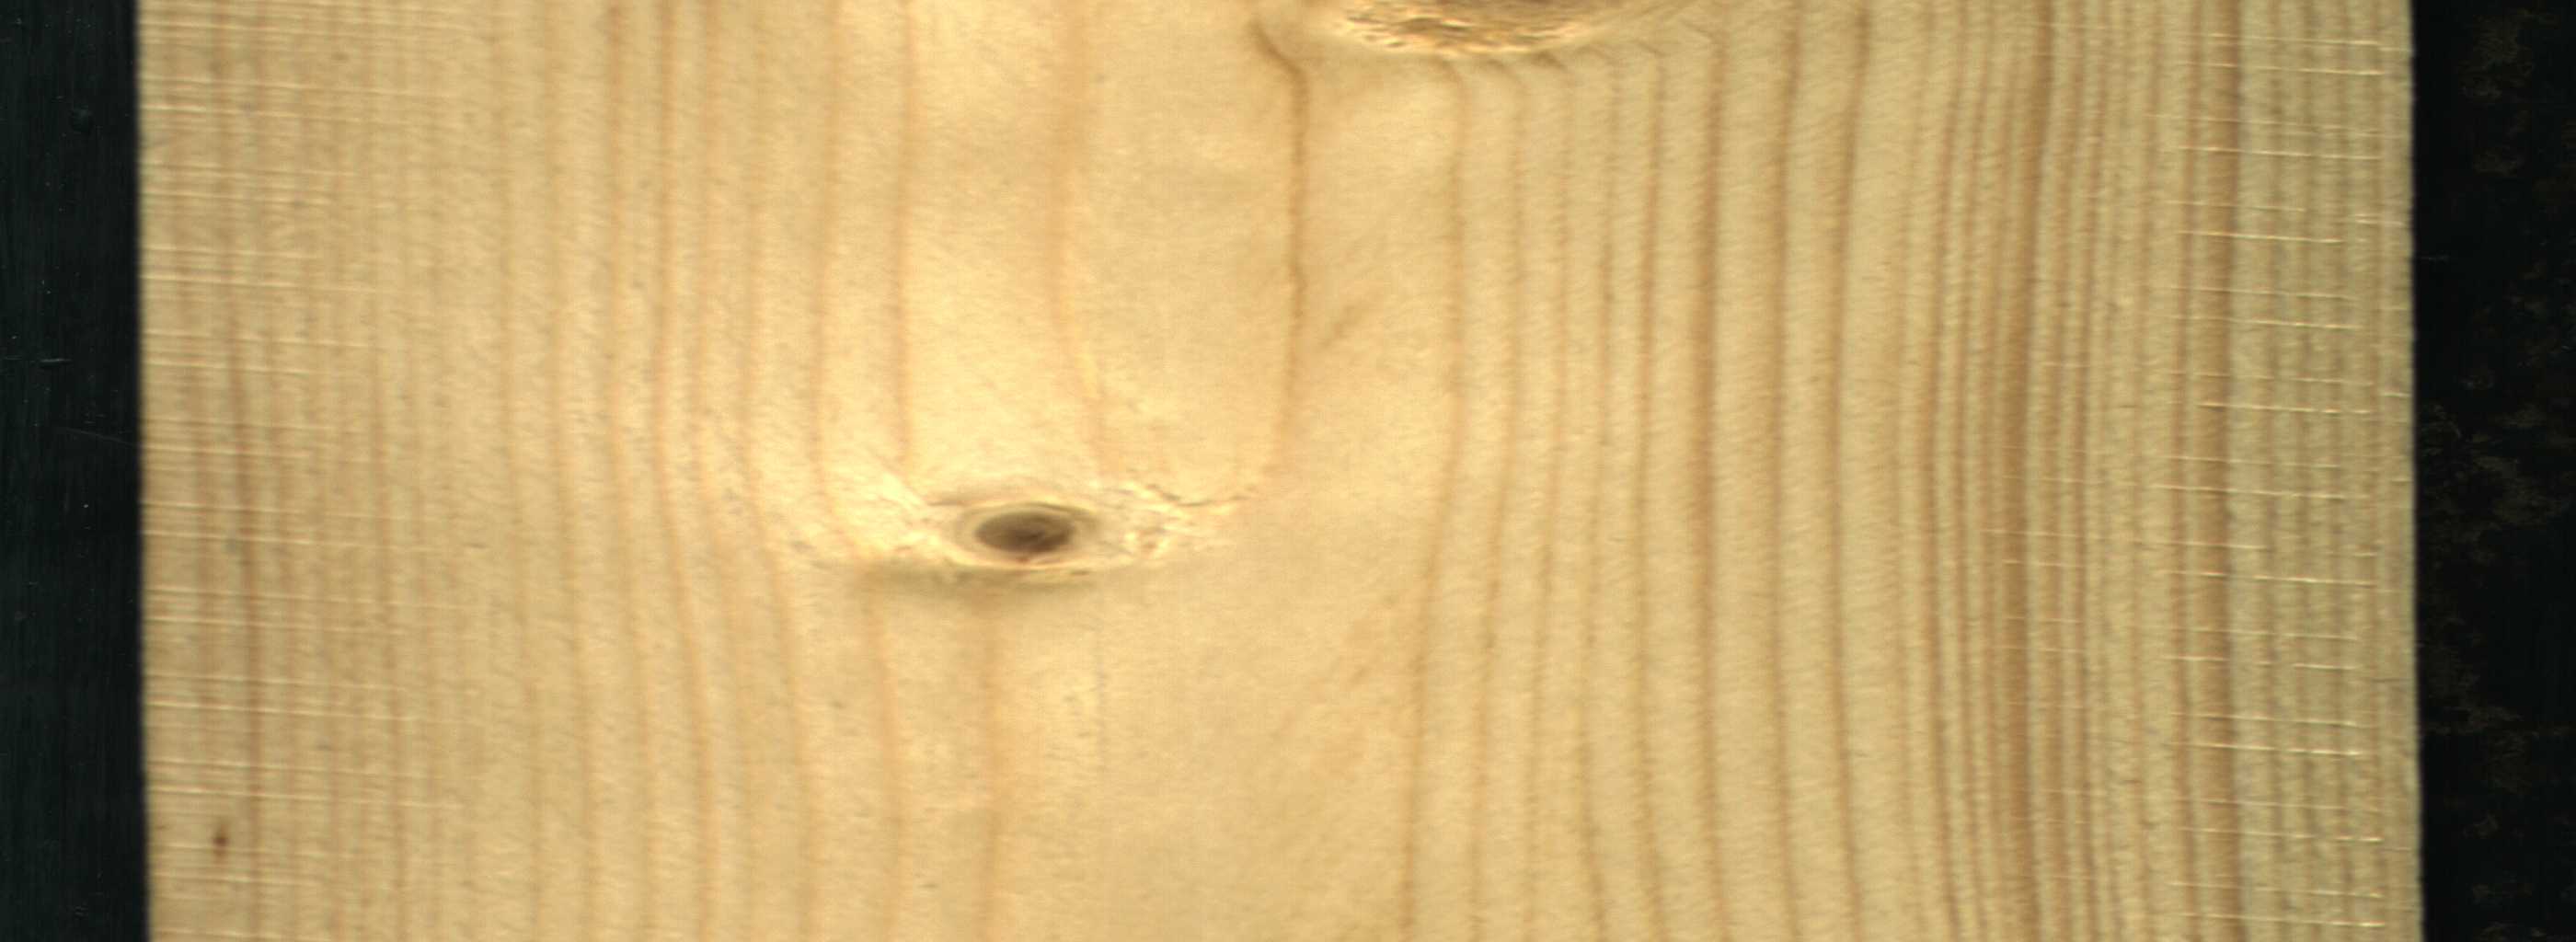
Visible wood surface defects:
Live_Knot
Live_Knot